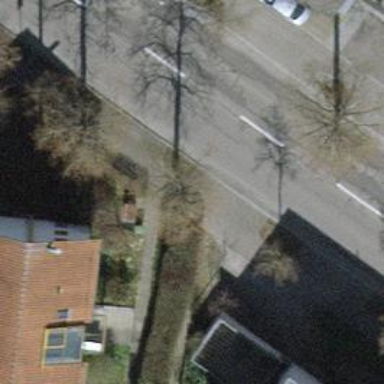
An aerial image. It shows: Urban area with trees.